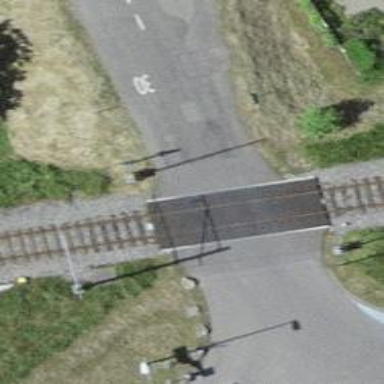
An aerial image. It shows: Level crossing along the railway.